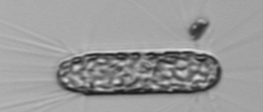
Label: Corethron_hystrix